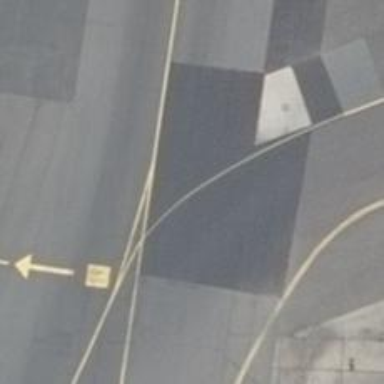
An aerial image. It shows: Taxiway at the airport with concrete surface.